Interaction volume radius: 10 \u00c5
Interaction volume height: 40 \u00c5
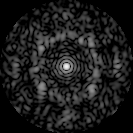
Disorder parameter: 0.6655